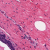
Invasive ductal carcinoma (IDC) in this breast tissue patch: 0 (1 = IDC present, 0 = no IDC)